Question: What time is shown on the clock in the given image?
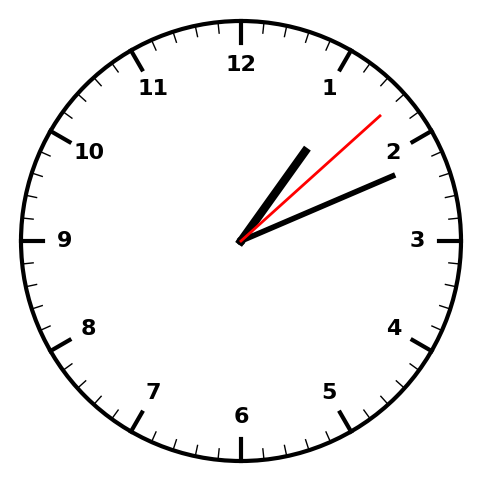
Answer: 01:11:08